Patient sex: M
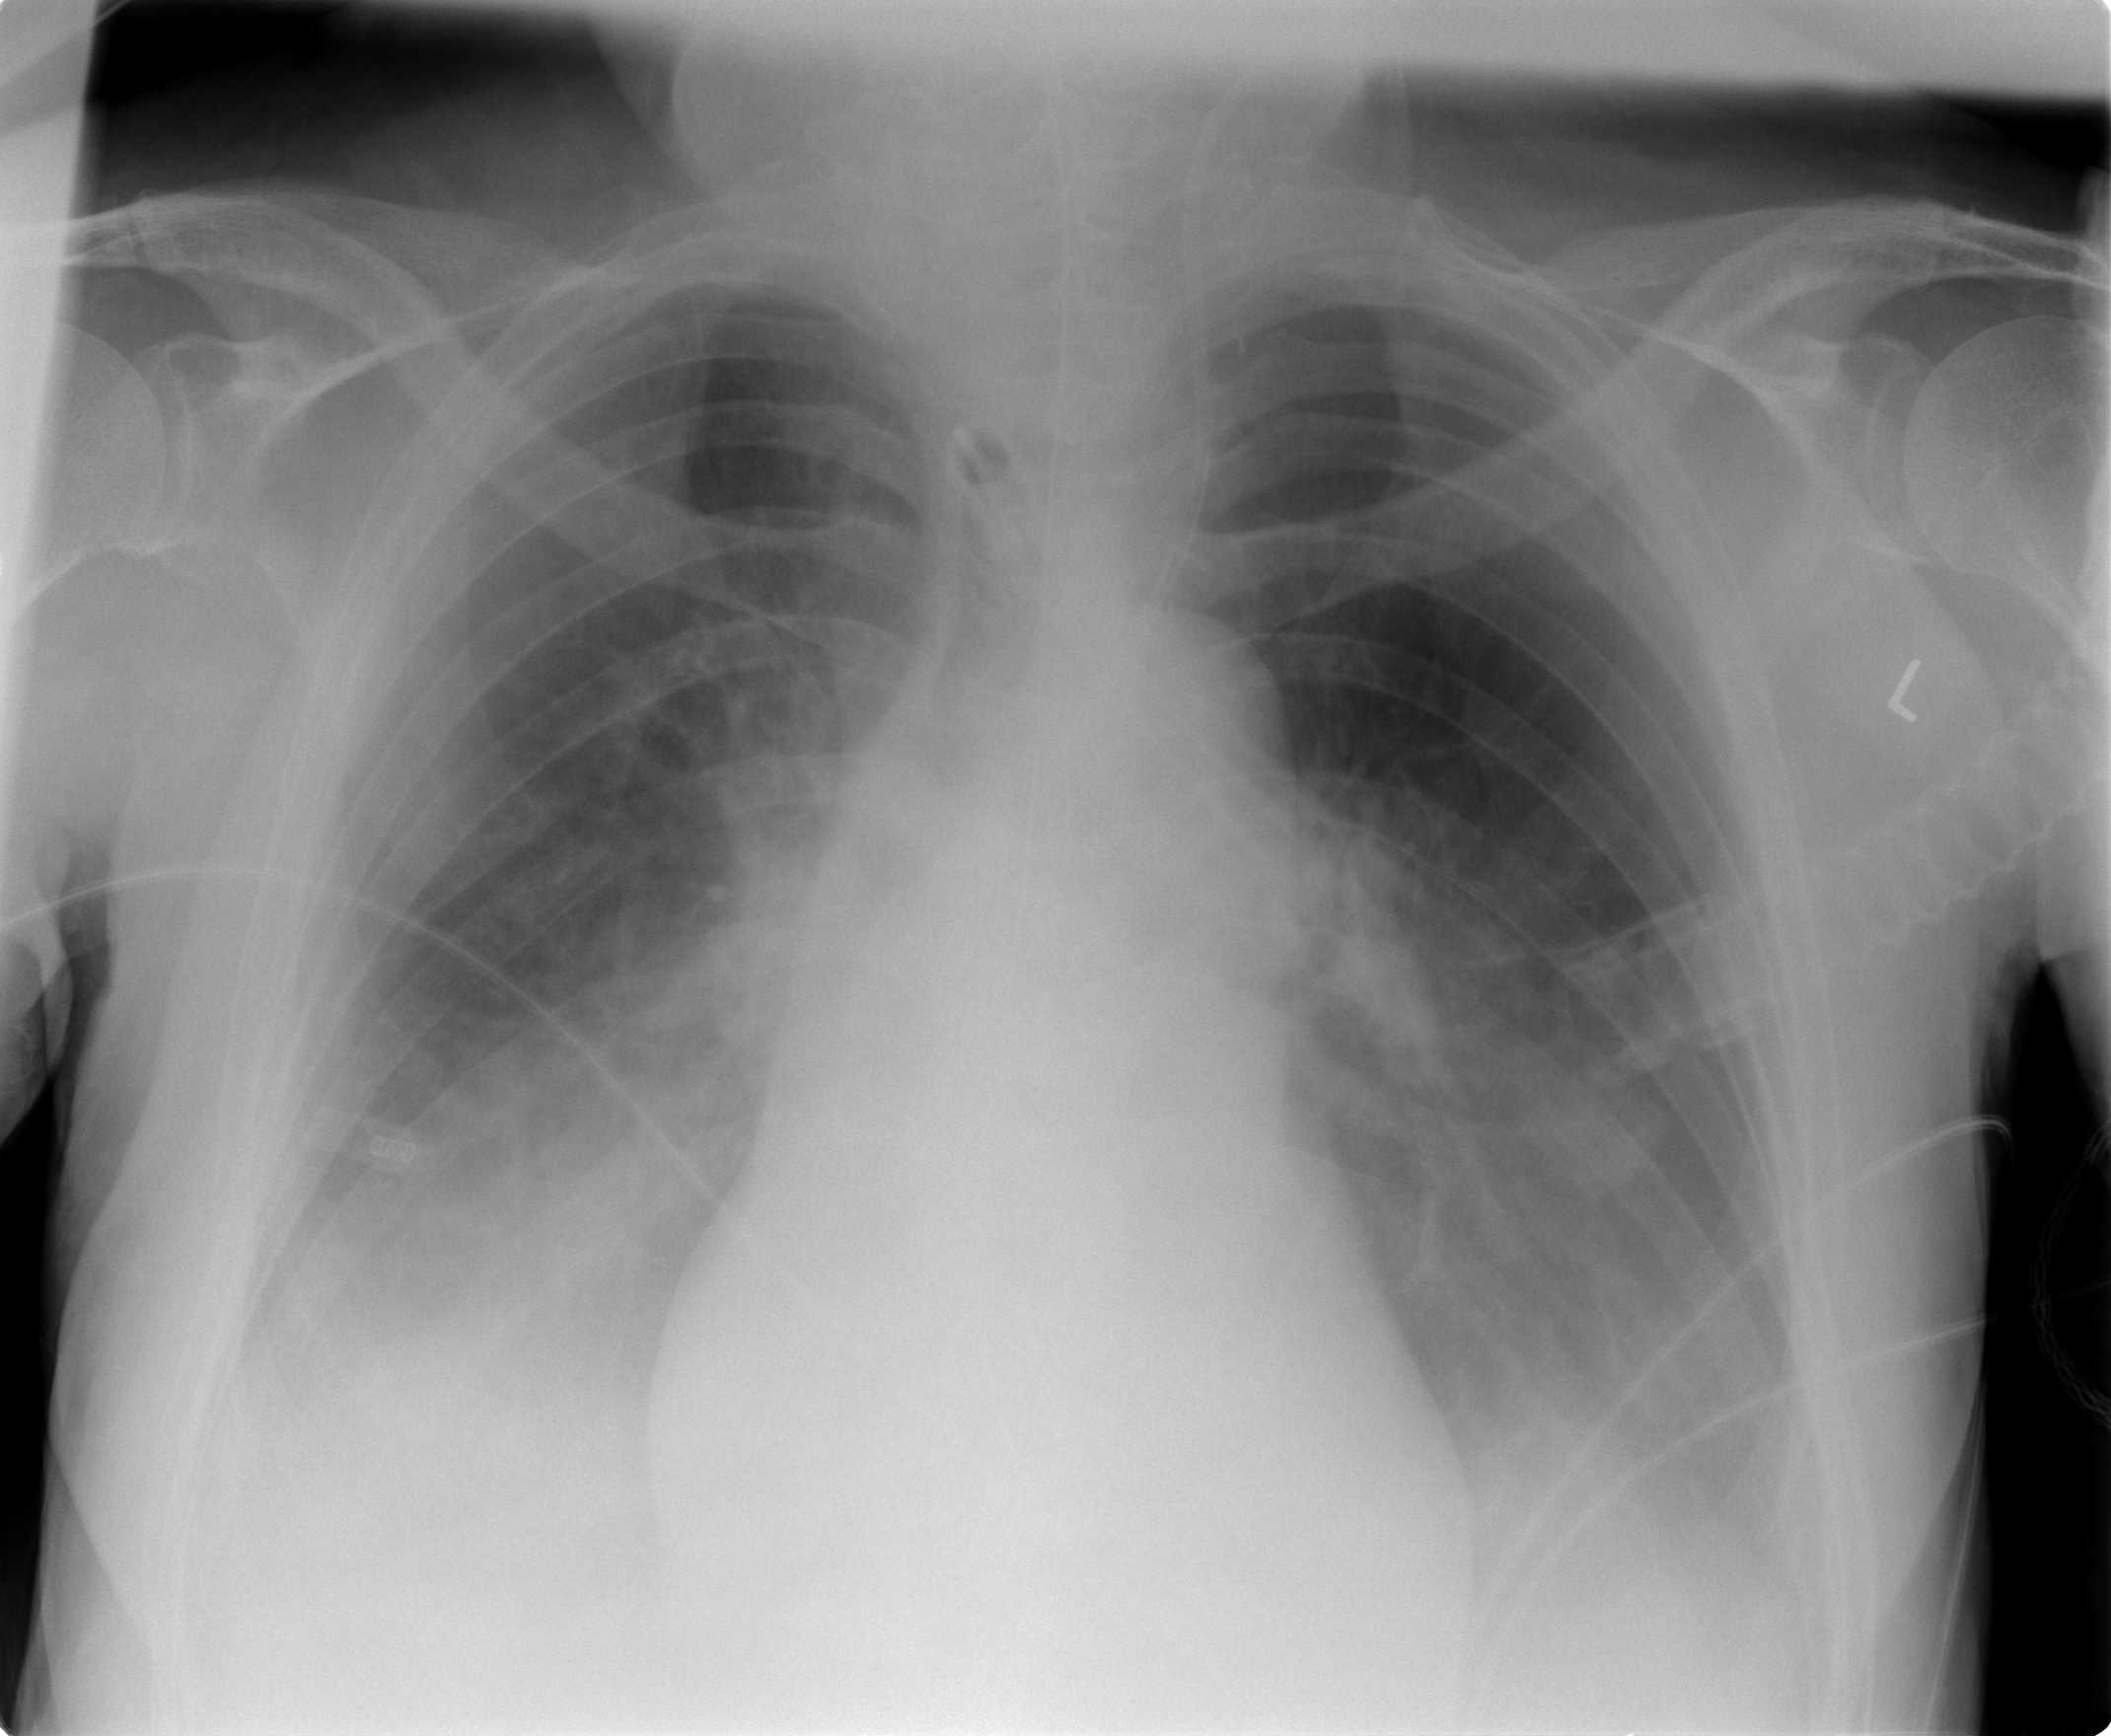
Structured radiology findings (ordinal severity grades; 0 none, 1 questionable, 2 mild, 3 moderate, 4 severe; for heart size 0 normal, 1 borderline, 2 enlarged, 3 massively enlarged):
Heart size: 0
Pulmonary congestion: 2
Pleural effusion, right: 2
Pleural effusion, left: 2
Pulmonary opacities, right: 3
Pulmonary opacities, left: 0
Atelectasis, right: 2
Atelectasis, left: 2